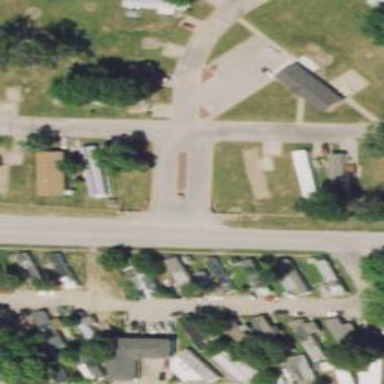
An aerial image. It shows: Living street.